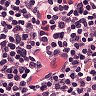
Metastatic tissue present: no